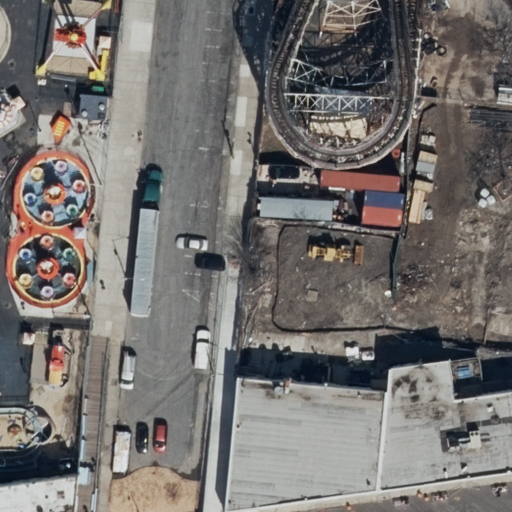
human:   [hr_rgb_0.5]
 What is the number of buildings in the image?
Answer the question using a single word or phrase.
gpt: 5

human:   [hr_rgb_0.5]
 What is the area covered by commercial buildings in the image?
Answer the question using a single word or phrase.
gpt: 0m2

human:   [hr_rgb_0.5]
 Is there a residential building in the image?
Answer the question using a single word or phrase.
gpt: yes

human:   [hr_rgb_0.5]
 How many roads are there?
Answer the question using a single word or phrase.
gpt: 3

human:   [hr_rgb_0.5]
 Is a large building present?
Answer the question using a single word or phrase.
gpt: yes

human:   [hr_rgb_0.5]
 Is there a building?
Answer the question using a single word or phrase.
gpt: yes

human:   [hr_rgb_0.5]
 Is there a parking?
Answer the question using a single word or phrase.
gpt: yes

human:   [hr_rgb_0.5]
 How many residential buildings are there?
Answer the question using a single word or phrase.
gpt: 4

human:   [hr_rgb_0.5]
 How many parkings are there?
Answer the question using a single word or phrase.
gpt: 1

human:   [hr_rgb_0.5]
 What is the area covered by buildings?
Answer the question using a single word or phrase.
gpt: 1817m2

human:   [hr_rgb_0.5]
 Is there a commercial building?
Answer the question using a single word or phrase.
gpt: no

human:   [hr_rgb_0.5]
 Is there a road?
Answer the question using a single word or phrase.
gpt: yes

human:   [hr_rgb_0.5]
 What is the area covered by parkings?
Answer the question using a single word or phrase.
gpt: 451m2

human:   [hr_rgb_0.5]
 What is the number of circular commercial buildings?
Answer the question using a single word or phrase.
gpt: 0

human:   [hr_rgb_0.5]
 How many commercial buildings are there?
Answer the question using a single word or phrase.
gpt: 0

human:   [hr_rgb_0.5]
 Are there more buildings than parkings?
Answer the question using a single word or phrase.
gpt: yes

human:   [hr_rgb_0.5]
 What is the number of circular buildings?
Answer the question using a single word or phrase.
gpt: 0

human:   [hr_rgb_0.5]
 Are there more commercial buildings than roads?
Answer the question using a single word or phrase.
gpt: no

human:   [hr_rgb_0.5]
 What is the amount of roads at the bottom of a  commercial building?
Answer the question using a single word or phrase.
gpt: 0

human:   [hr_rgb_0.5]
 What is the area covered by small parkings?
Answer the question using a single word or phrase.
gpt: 0m2

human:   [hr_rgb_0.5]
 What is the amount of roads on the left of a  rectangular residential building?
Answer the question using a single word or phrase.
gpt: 3

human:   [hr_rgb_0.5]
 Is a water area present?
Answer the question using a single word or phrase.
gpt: no

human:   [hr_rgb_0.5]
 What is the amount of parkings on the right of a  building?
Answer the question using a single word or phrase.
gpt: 1

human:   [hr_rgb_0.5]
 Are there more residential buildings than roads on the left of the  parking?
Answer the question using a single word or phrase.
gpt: yes

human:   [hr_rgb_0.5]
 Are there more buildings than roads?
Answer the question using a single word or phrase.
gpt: yes

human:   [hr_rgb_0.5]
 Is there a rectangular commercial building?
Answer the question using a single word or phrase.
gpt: no

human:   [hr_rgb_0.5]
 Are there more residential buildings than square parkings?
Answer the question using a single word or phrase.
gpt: yes

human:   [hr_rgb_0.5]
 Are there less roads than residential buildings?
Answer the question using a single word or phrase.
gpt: yes

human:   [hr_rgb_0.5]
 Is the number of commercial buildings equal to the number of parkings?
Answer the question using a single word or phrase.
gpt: no

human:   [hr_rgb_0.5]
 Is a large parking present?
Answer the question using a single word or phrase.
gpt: no

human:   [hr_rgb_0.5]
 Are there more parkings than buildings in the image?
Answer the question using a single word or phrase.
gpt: no

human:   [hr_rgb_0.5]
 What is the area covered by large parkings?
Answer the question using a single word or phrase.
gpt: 0m2

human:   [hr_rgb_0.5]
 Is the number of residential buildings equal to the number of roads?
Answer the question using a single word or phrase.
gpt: no

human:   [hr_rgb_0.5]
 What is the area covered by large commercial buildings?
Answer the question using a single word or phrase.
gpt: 0m2

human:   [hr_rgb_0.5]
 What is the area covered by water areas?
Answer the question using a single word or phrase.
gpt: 0m2

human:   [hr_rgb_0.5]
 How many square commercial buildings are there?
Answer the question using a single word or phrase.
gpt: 0

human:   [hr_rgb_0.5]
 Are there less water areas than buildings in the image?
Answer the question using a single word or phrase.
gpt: yes

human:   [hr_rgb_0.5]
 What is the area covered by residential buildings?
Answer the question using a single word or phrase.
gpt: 1407m2

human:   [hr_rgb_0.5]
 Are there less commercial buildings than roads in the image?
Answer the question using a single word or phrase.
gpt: yes

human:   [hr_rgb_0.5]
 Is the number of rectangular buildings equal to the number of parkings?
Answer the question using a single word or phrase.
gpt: no

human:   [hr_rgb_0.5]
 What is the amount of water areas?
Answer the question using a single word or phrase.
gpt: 0

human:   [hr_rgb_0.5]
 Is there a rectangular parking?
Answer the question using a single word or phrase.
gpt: yes

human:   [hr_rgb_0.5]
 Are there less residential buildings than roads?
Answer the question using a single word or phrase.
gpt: no

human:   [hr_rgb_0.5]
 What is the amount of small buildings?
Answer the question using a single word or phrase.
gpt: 2

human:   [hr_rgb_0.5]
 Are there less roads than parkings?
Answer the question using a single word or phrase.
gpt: no

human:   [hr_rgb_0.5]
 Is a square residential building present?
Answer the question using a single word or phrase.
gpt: no

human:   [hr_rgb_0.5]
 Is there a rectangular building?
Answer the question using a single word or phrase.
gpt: yes

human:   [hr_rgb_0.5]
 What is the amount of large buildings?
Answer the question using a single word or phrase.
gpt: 2

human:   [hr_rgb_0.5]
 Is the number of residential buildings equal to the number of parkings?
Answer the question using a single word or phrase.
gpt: no

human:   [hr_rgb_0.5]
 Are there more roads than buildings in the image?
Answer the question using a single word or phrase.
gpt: no

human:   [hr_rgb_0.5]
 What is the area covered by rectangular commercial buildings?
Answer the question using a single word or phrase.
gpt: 0m2

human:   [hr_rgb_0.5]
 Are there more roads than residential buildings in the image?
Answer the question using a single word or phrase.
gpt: no

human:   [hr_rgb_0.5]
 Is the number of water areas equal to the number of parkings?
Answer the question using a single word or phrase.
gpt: no

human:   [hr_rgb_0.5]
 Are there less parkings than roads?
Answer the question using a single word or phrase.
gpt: yes

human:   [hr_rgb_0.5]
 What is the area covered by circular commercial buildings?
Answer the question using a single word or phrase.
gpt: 0m2

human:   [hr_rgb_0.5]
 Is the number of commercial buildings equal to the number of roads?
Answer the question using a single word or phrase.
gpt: no

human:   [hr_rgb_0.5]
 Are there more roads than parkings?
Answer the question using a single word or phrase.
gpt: yes

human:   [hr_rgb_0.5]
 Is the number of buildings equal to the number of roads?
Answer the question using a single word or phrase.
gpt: no

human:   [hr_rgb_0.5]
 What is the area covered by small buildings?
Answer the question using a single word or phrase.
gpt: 163m2

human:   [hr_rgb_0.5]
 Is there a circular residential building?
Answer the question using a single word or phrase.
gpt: no

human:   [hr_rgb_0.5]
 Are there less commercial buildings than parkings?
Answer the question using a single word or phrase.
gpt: yes

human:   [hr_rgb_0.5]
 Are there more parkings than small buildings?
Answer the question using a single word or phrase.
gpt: no

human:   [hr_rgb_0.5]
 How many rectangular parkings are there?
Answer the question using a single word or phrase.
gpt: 1

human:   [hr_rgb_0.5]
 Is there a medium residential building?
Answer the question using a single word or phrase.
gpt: no